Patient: sex F, age 65
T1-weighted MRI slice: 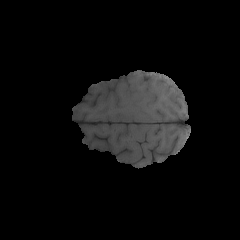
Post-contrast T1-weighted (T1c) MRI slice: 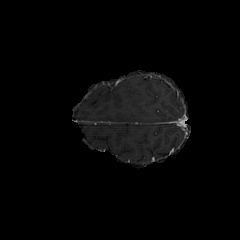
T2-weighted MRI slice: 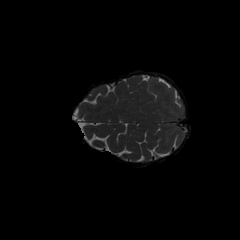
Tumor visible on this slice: no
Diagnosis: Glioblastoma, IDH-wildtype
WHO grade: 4